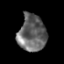
Tissue: prostate
Cell type: T cells
Senescence score: 0.3053
Nuclear area (px): 994
Mean DAPI intensity: 101.839